Question: I'm using Visual Studio 2010 and writing code in vb.net (with .NET Framework 4).
1. Use Shell("C:\myprogram.exe", AppWinStyle.NormalFocus) to open a new application
2. With new application open as the active window, recognize when user double clicks
If the active window is a vb.net form, it's simple to recognize double click event like so:
> 'Private Sub Button2_DoubleClick(......) Handles Button2.DoubleClick''End Sub'
- This is '''
Public Class Form1
Private WithEvents MouseDetector As MouseDetector
Private Sub Form1_Load(ByVal sender As Object, ByVal e As System.EventArgs) Handles Me.Load
MouseDetector = New MouseDetector
End Sub
Private Sub MouseDetector_MouseLeftButtonClick(ByVal sender As Object, ByVal e As System.Windows.Forms.MouseEventArgs) Handles MouseDetector.MouseLeftButtonClick
'Left click occurred
MsgBox("Left click")
End Sub
End Class
'''
- Here's the Enum in '''
Private Enum MouseMessages
WM_LeftButtonDown = 513
WM_LeftButtonUp = 514
WM_LeftDblClick = 515
WM_RightButtonDown = 516
WM_RightButtonUp = 517
WM_RightDblClick = 518
End Enum
'''
- And here's the Function in that recognizes the single click'''
Private Function MouseHookProc(ByVal nCode As Integer, ByVal wParam As Integer, ByVal lParam As IntPtr) As Integer
If nCode < 0 Then
Return CallNextHookEx(MouseHookID, nCode, wParam, lParam)
End If
Dim MouseData As MouseHookStruct = Marshal.PtrToStructure(lParam, GetType(MouseHookStruct))
Select Case wParam
Case MouseMessages.WM_LeftButtonUp
RaiseEvent MouseLeftButtonClick(Nothing, New MouseEventArgs(MouseButtons.Left, 1, MouseData.pt.x, MouseData.pt.y, 0))
End Select
Return CallNextHookEx(MouseHookID, nCode, wParam, lParam)
End Function
'''

Obviously there isn't a 'MouseButtons.LeftDoubleclick', but that's what I'm after.
Would someone be willing to give a suggestion on how to go about doing this? I'd really appreciate it.
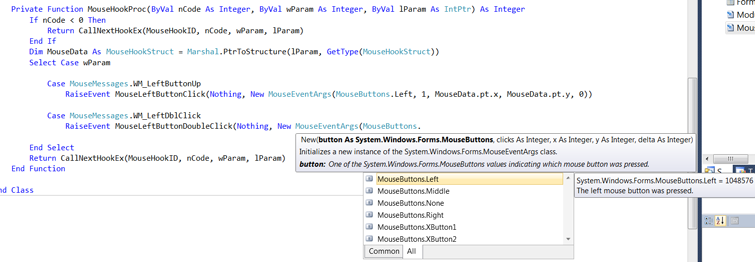
Answer: If you look at the CodePlex <URL> project, they are handling the MouseDouble click events globally for both the Left and Right mouse buttons.
> This library attaches to windows global hooks, tracks keyboard and mouse clicks and movement and raises common .NET events with KeyEventArgs and MouseEventArgs, so you can easily retrieve any information you need:
Mouse coordinates
Mouse buttons clicked
Mouse wheel scrolls
Key presses and releases
Special key states